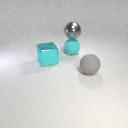
large gray metal sphere above large cyan rubber sphere